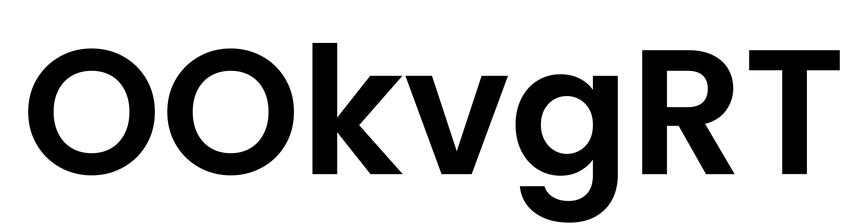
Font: Poppins-SemiBold